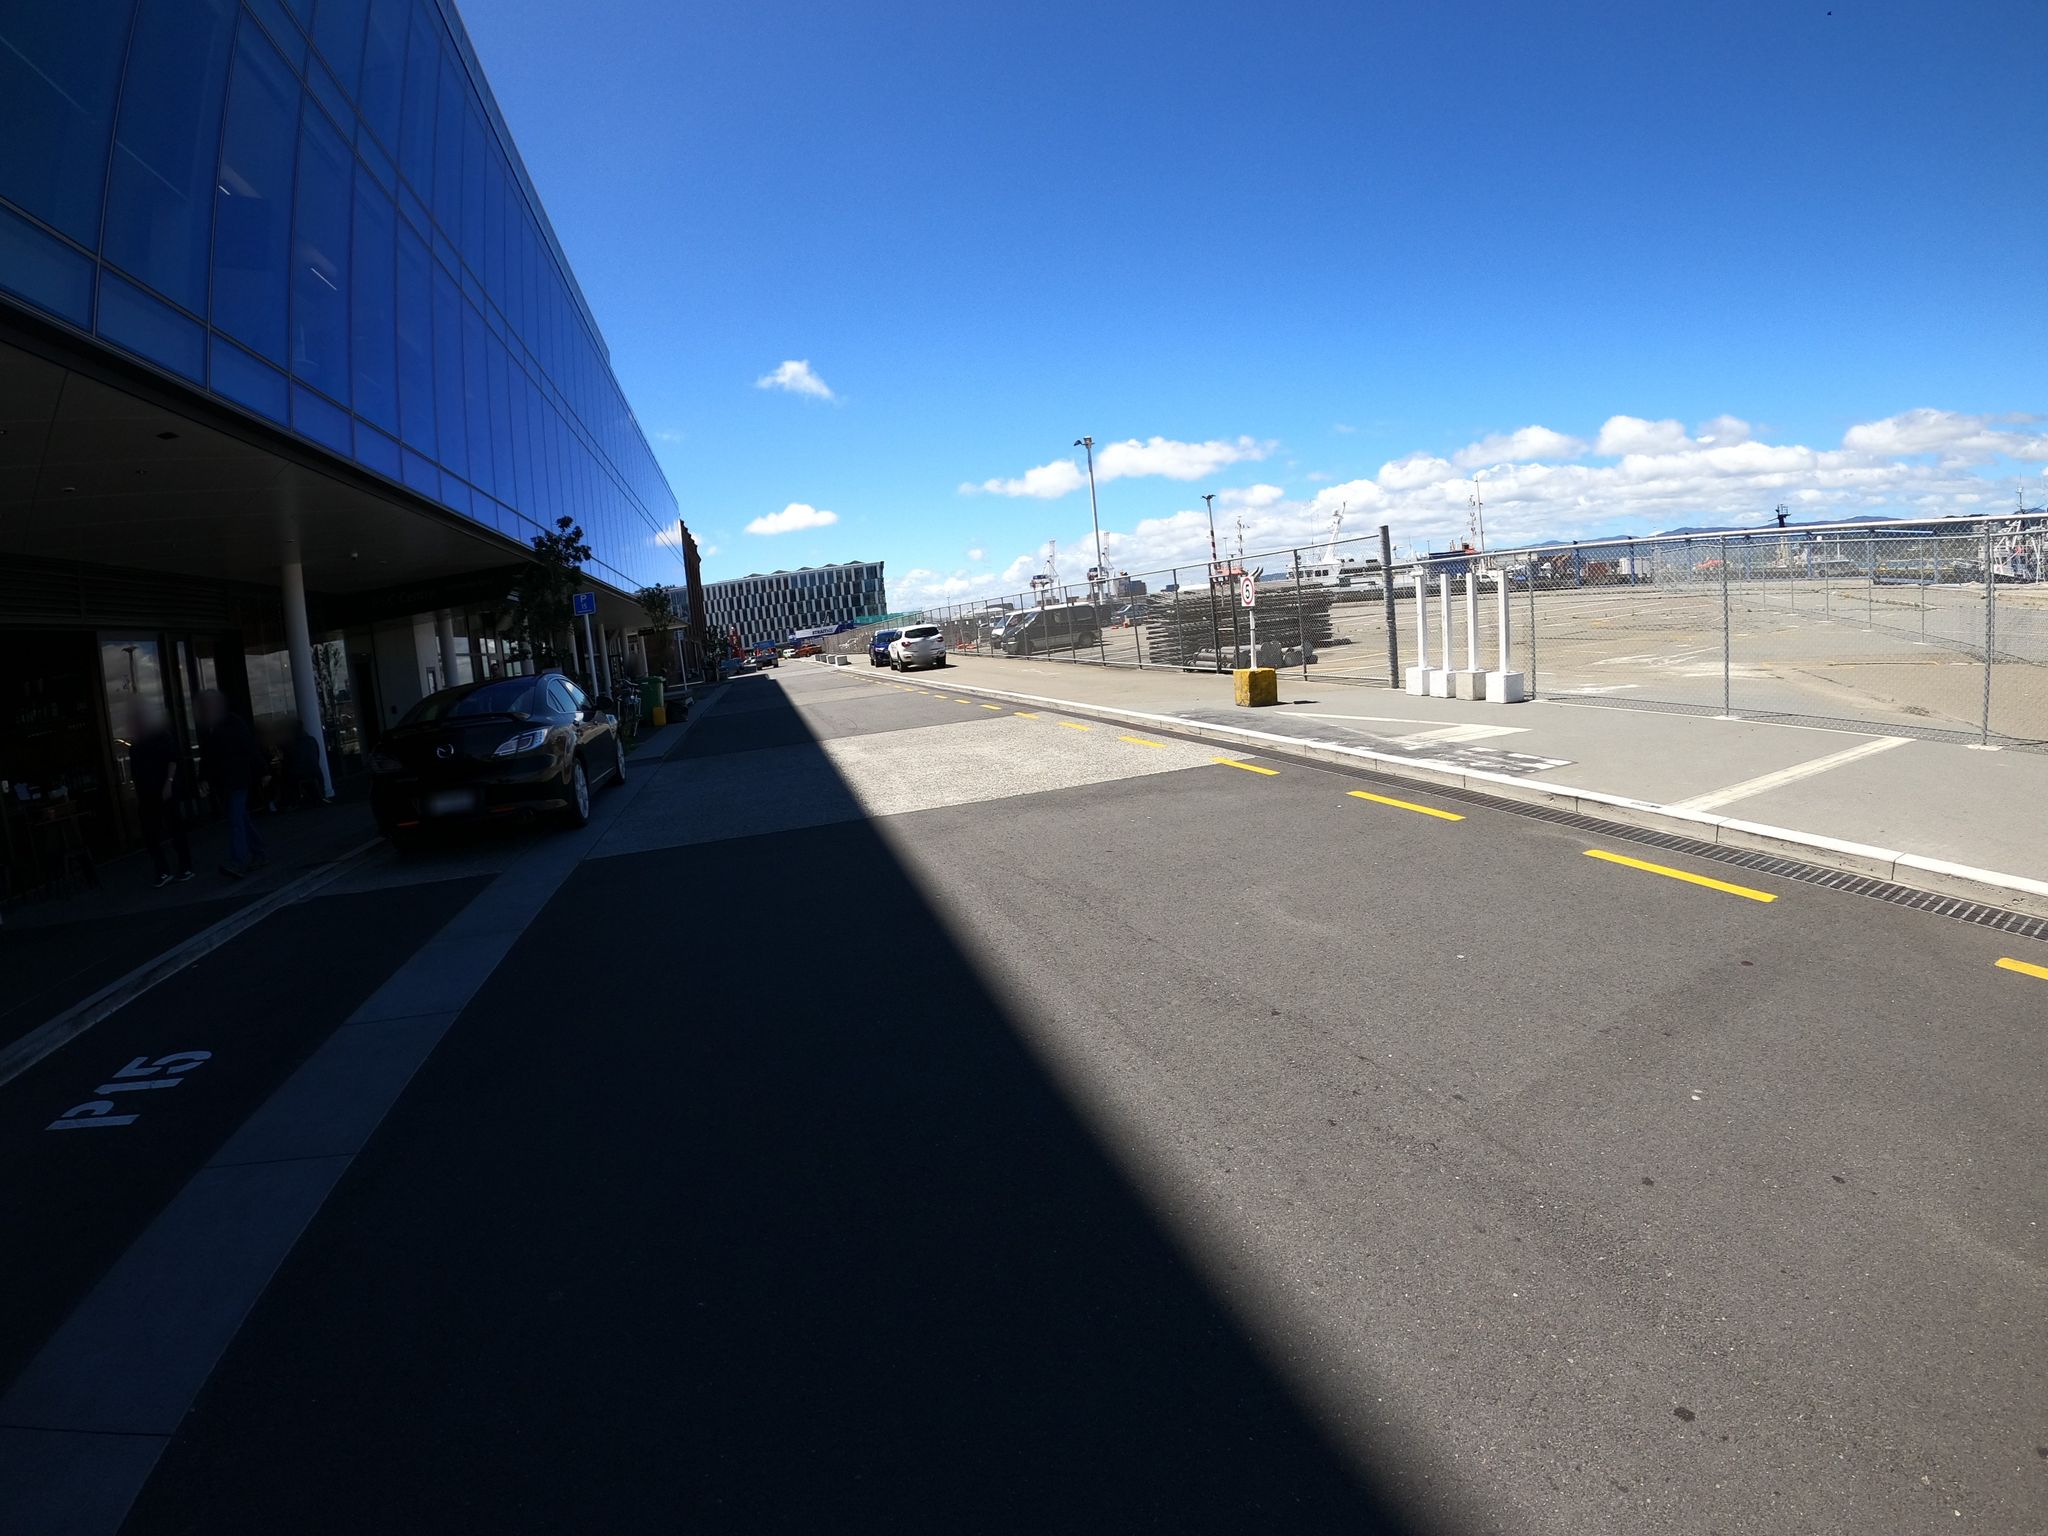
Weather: clear
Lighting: day
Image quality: good
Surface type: cycling surface
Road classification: living_street
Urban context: urban centre
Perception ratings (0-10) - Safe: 0.67, Lively: 2.42, Beautiful: 6.55, Boring: 8.16, Depressing: 6.75, Wealthy: 4.98